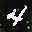
Label: 4